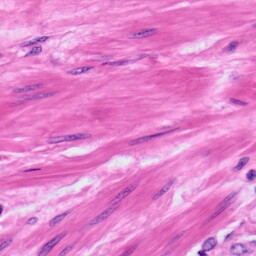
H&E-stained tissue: Prostate